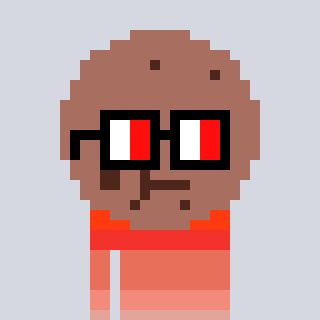
a pixel art character with square glasses with black frames and red eyes, a cookie-shaped head and a blue-colored body on a cool background